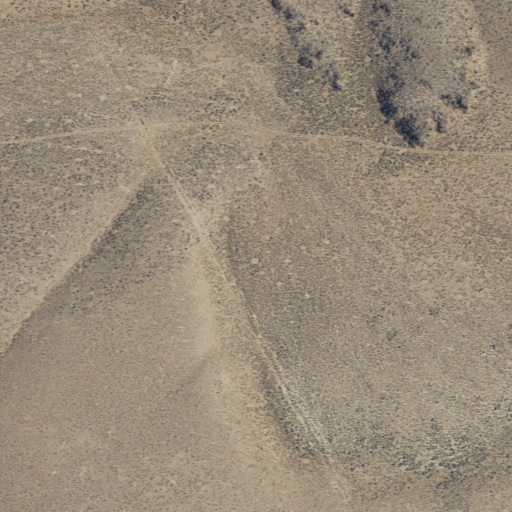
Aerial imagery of valley in Oregon named Little Tank Canyon containing shrub and grassland